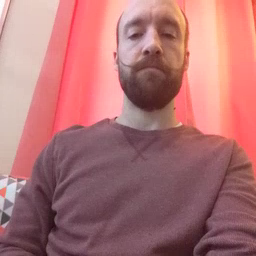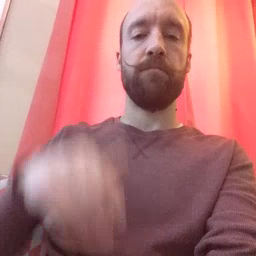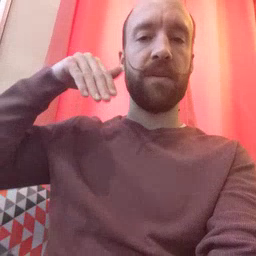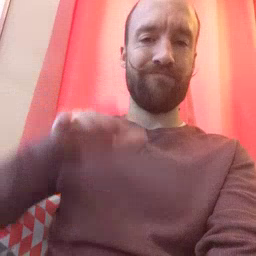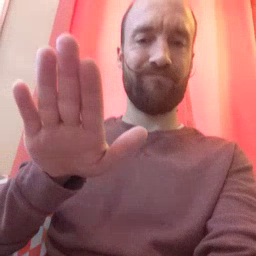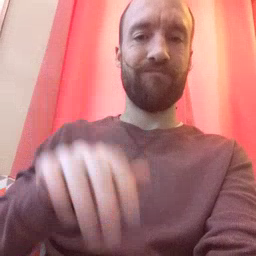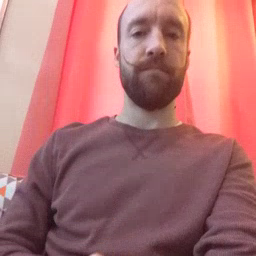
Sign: into